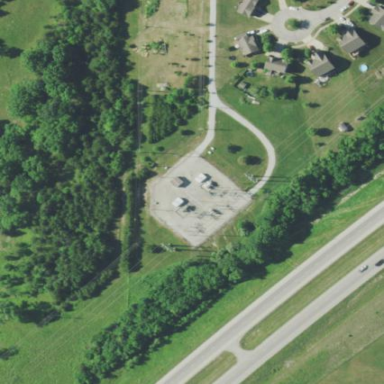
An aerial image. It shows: Distribution substation surrounded by fence.